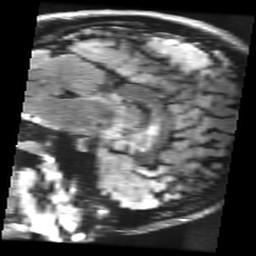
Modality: FLAIR
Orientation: sagittal
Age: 24
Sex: female
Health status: healthy
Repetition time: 12 s
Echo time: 0.09782 s